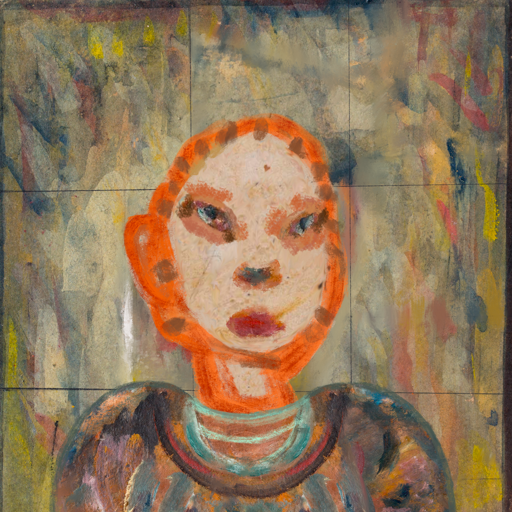
Background: GypsyMother, Head And Neck Front: Rupkatha, Face Front: Boggyland, Bust: Boggyland, Hair Front: Blank, Head Accessory: Blank, Second Necklace: Blank, Necklace: Blank, Baby: Blank